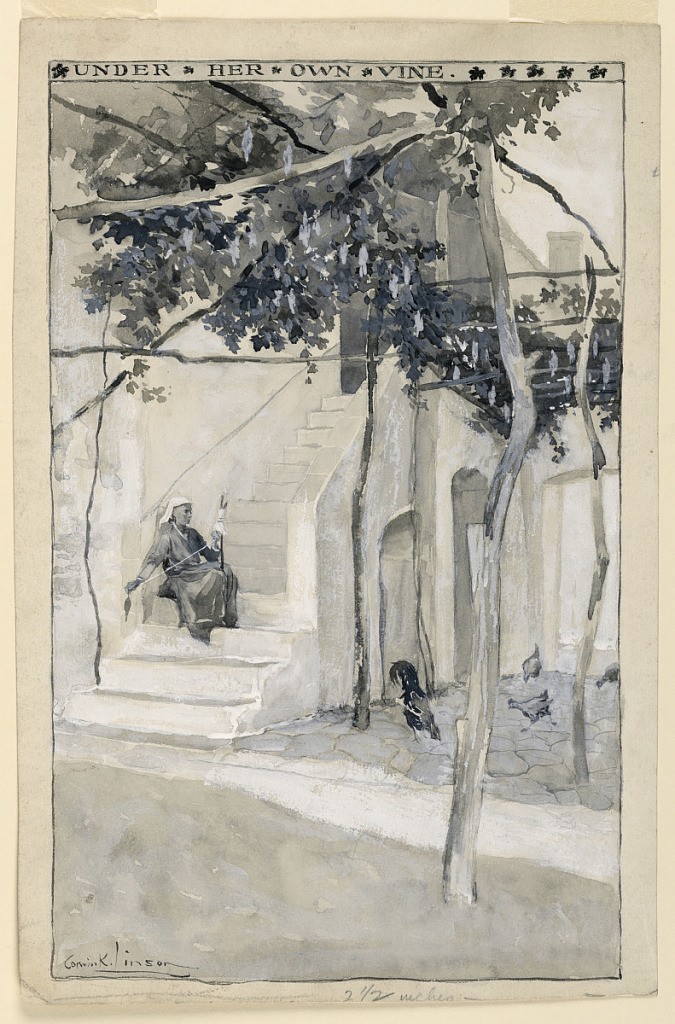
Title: Under Her Own Vine, Illustration for "Modern Athens"
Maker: Corwin Knapp Linson, American, 1864 – 1959
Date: ca. 1901
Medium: Graphite; brush and gray wash and white gouache on white wove paper
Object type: Drawing
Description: Scene depicts the courtyard of a mediterranean home, shaded by a grape arbor, with chickens pecking underneath at right.  A woman sits on a flight of steps at left, spinning a distaff.